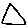
Label: triangle